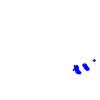
Particle: kaon